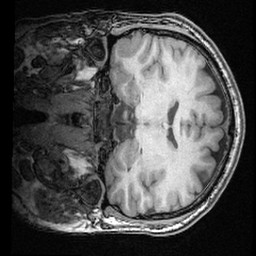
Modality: T1w
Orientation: coronal
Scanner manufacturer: ge
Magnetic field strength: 3 T
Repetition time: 0.008572 s
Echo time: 0.003384 s